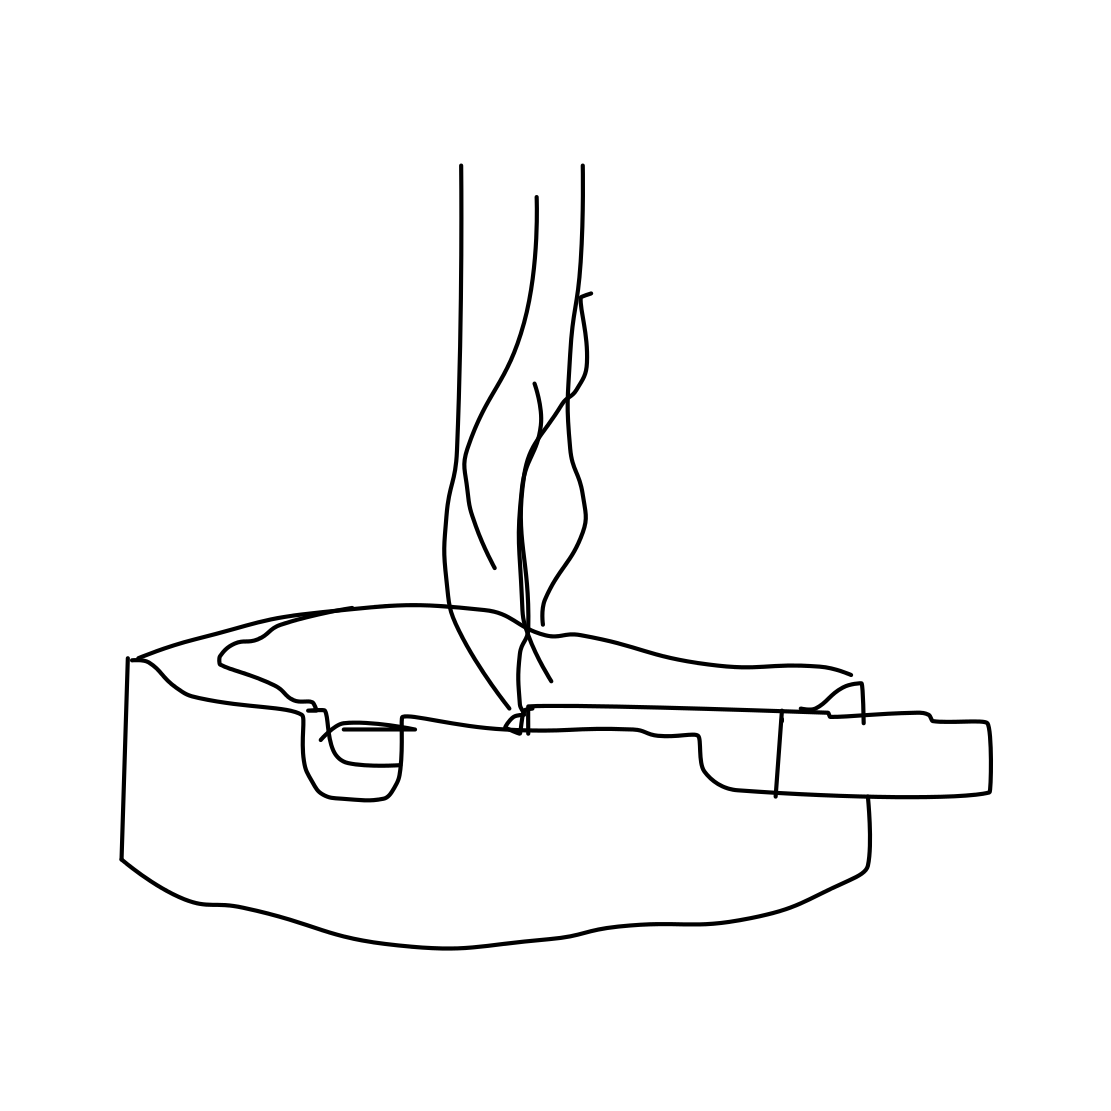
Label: ashtray